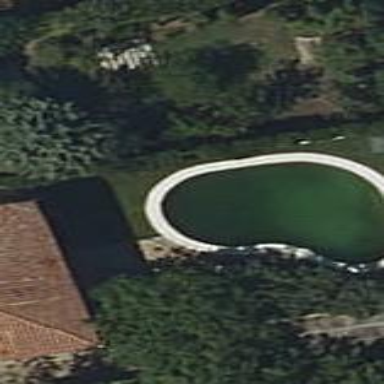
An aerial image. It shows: Swimming pool located in leisure land.